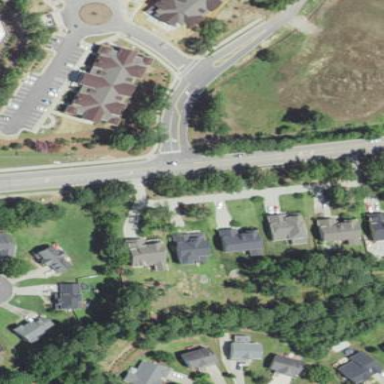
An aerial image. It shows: Residential area within neighborhood.